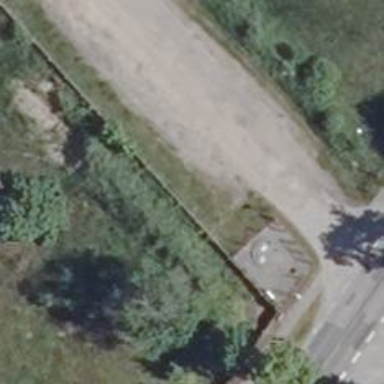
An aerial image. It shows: Emergency access point on the road.